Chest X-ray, AP view. Patient: 31 years old, sex M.
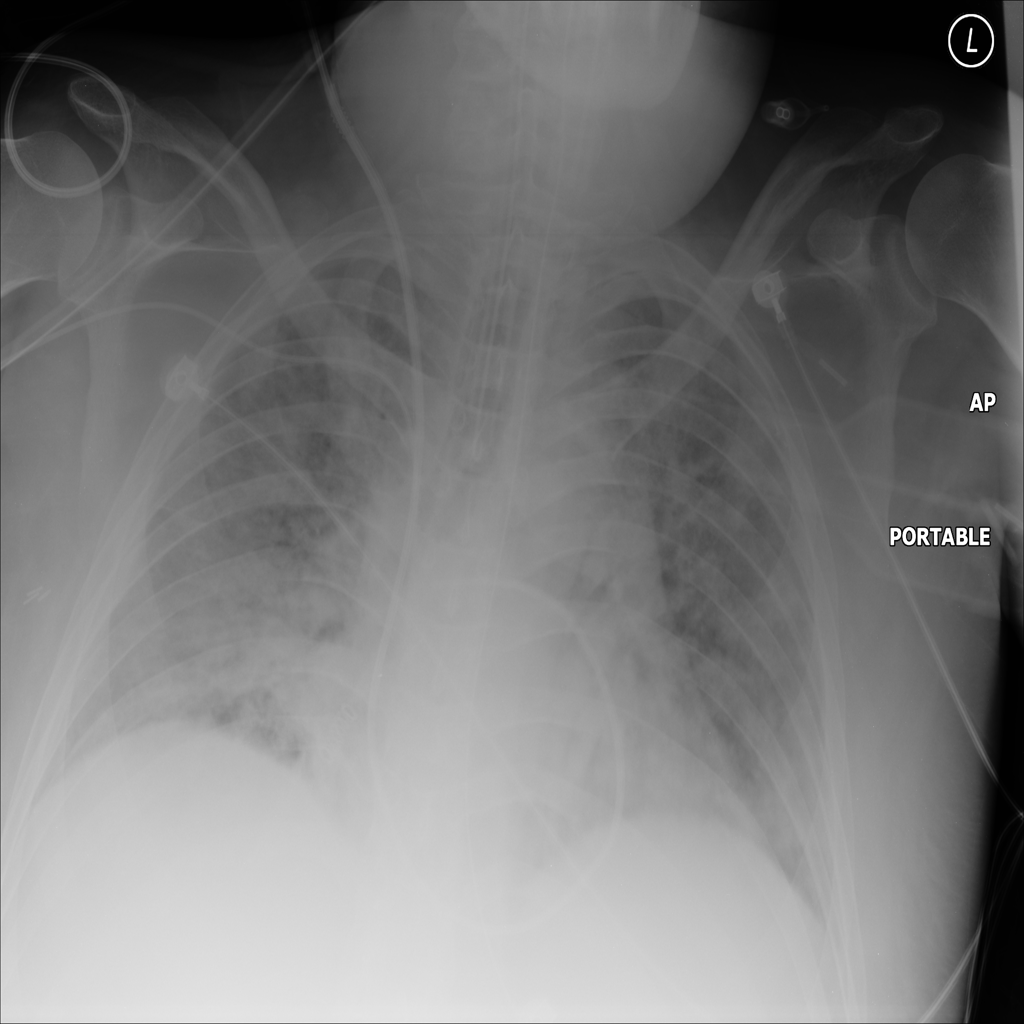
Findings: Nodule